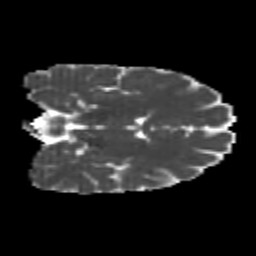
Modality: MD
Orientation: coronal
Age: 23
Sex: female
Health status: healthy
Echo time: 0.074 s